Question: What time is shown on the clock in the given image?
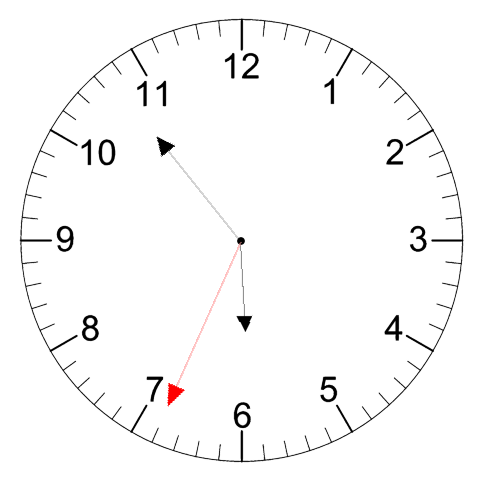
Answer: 05:53:34